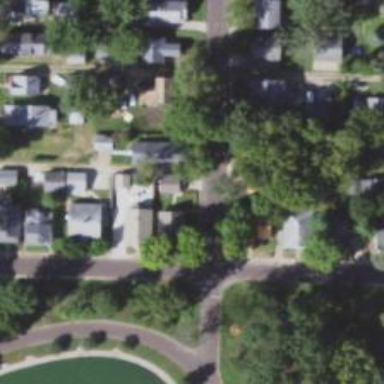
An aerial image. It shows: Alley classified as service road.